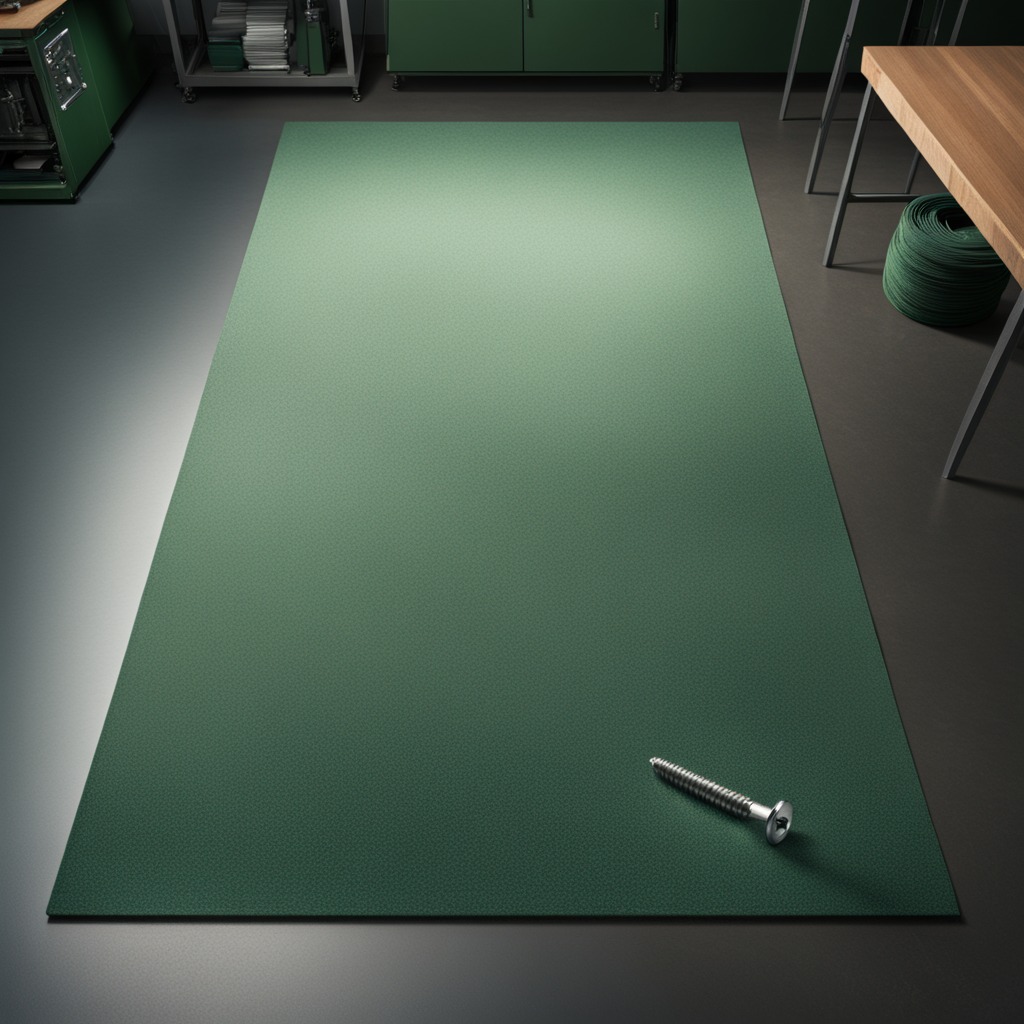
A metal screw lying on a clean granite tabletop covered with a green rubber mat inside a workshop under bright overhead lighting crisp shadows high clarity worn but beneath the mat